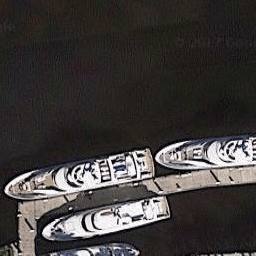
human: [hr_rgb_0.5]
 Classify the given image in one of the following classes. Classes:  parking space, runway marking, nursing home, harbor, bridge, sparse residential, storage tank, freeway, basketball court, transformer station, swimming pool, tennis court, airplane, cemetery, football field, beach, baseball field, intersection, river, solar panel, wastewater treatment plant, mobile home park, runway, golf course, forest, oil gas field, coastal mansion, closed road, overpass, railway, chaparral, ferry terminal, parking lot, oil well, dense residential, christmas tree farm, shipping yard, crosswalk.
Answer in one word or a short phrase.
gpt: harbor